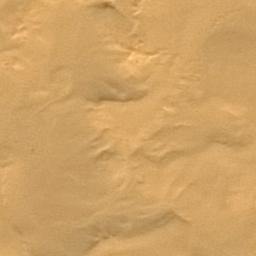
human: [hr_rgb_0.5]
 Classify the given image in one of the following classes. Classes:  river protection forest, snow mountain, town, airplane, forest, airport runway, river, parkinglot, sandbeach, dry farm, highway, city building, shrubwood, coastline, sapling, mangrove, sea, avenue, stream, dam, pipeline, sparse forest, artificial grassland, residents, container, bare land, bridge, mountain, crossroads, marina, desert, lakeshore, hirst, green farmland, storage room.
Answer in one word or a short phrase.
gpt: desert